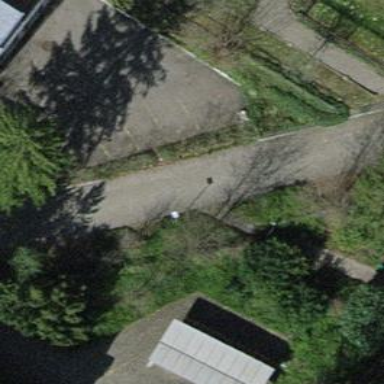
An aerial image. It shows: Bicycle parking area.